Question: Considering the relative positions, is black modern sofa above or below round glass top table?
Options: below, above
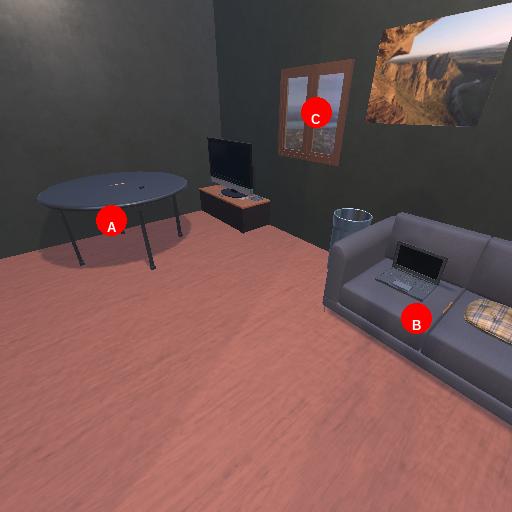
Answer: below